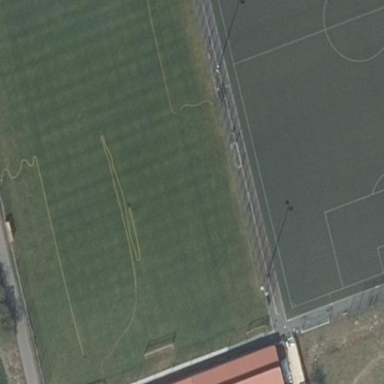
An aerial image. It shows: Soccer pitch designated for leisure and sports activities.